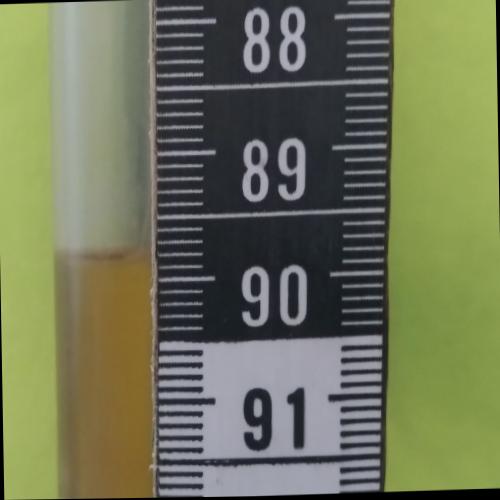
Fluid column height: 89.8 cm